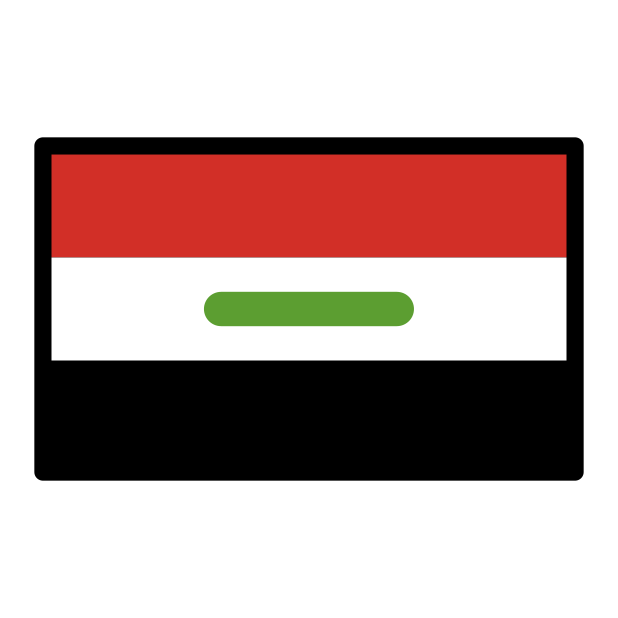
flag: Iraq